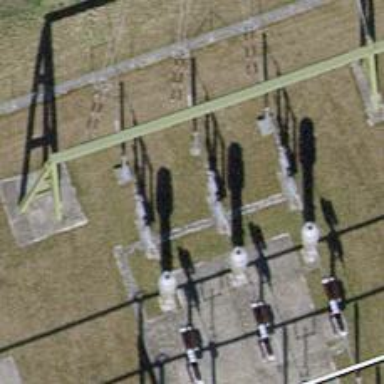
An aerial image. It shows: Insulator used in power systems.